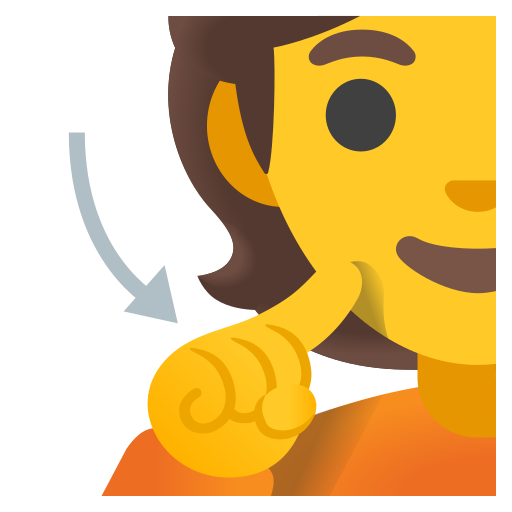
Emoji: 🧏